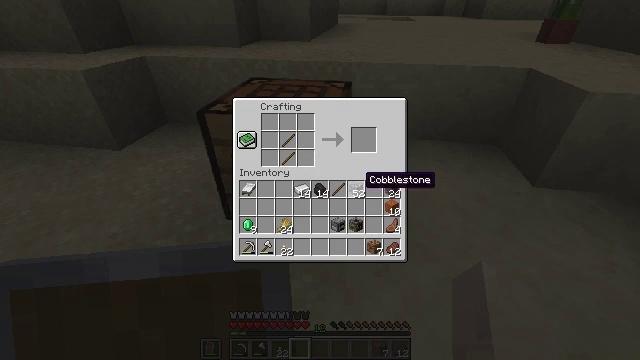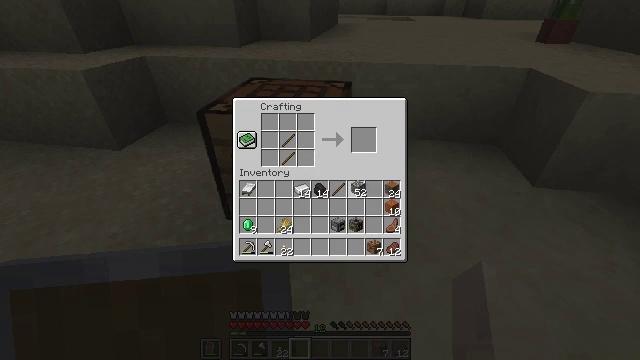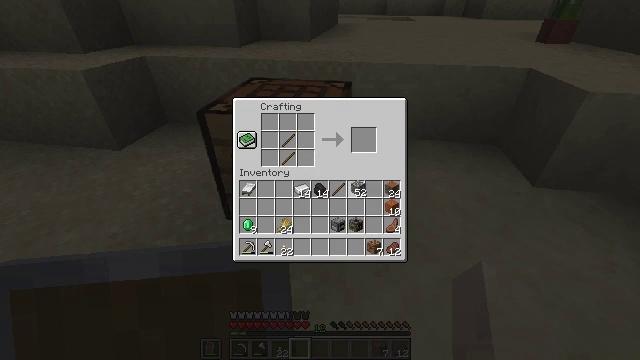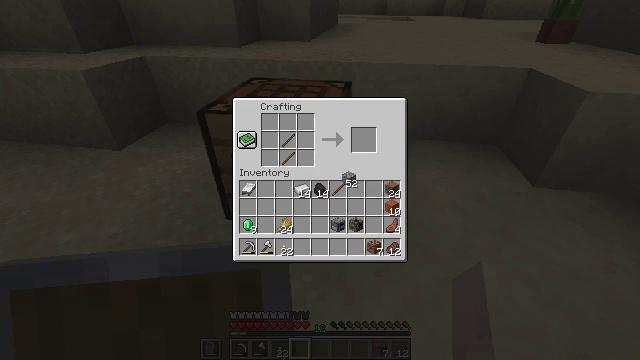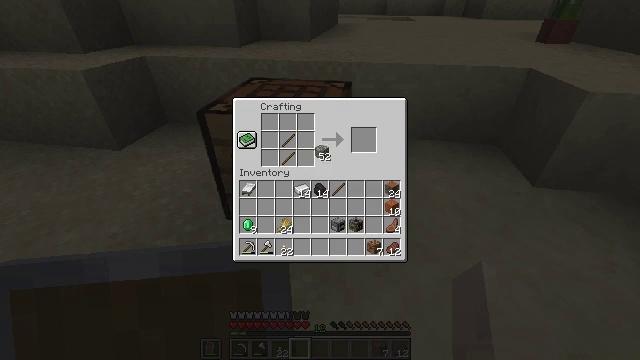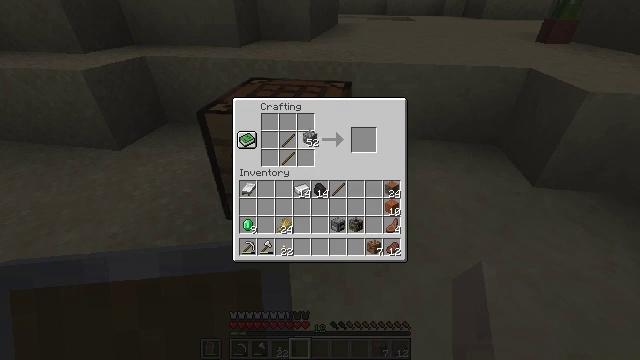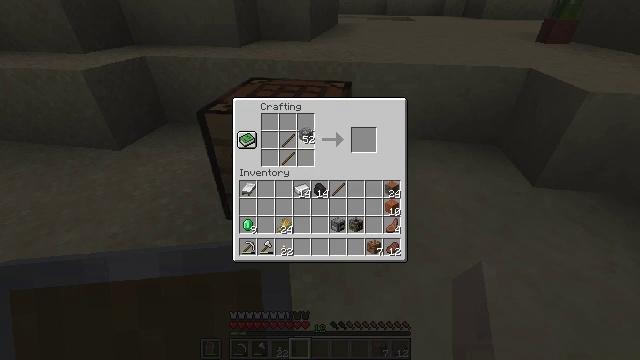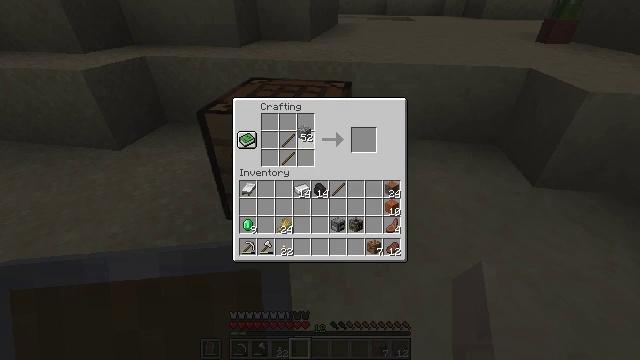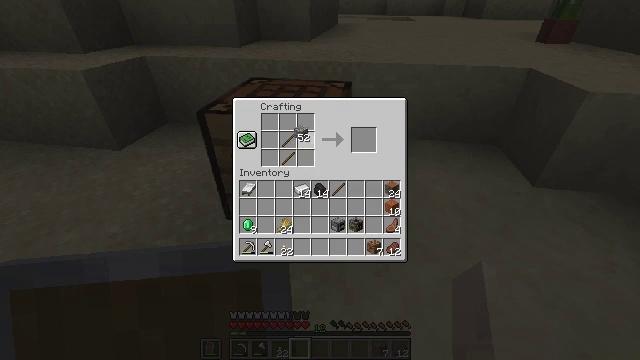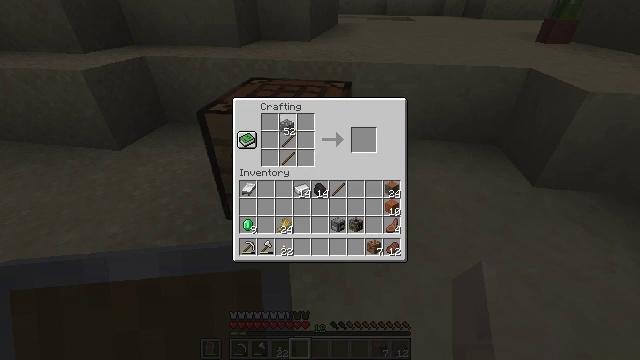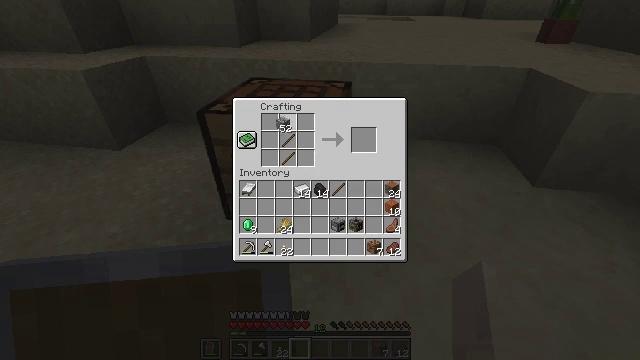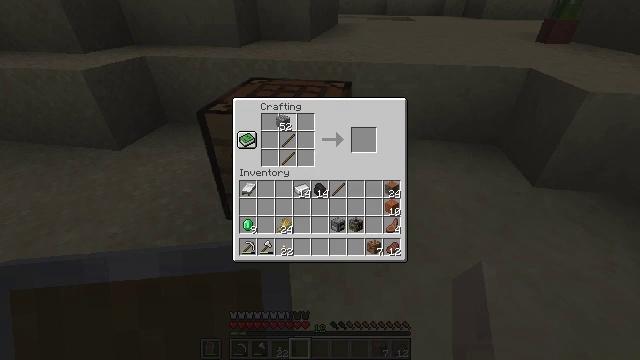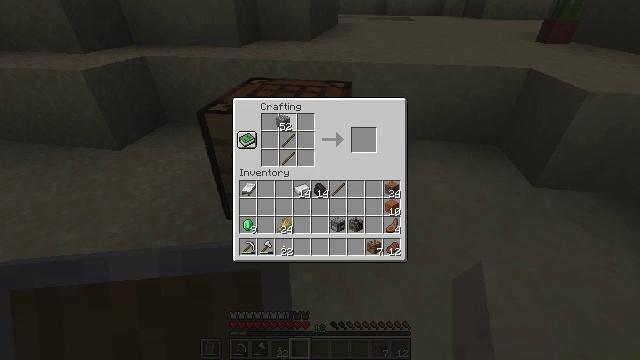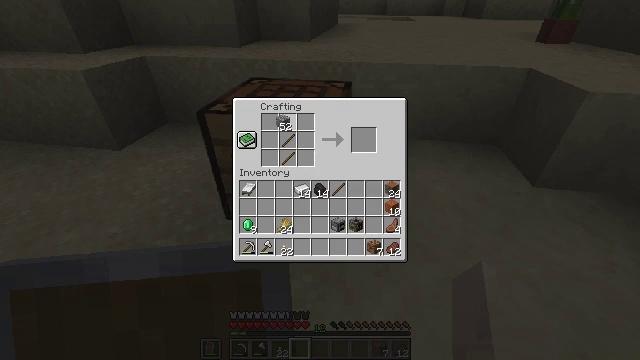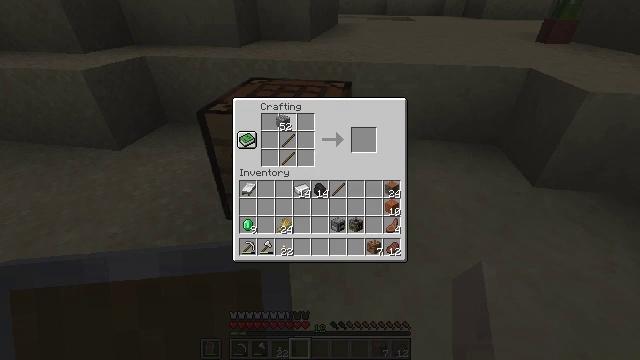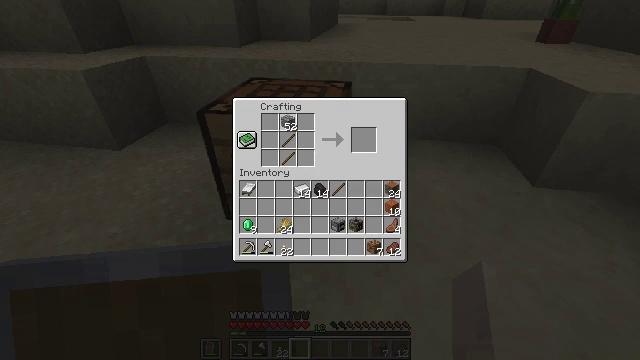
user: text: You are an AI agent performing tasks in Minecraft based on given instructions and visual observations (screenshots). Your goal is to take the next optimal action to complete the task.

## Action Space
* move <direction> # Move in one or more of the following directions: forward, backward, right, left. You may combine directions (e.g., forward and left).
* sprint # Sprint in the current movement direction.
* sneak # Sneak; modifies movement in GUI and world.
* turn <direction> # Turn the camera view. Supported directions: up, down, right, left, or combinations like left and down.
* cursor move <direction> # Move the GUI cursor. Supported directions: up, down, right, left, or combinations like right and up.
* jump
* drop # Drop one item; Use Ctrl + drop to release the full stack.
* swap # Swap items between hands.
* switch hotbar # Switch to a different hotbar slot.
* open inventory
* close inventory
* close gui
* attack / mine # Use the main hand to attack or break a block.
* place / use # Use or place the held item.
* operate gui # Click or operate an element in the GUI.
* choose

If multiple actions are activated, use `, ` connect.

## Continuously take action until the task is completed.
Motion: motion action
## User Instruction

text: Open the crafting table to craft a stone hoe.
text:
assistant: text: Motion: operate gui
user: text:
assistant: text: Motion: operate gui
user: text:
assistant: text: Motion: cursor move left and up, operate gui
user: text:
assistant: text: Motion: cursor move left and up
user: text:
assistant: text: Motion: cursor move left and up
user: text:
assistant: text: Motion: no_op
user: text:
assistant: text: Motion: no_op
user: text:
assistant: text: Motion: no_op
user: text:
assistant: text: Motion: cursor move left
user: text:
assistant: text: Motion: no_op
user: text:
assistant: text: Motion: no_op
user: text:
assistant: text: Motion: no_op
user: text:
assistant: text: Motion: choose
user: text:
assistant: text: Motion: choose
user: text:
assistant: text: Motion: choose
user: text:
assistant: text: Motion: cursor move right, choose
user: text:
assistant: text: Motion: choose
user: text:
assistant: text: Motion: choose
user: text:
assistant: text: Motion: choose
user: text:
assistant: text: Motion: cursor move right
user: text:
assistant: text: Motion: cursor move right and down
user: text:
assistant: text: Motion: cursor move right and down
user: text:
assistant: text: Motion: cursor move right and down
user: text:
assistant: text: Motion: no_op
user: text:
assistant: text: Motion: no_op
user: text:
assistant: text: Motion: operate gui
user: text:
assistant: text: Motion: operate gui
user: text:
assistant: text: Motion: no_op
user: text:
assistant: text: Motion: no_op
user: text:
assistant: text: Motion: no_op